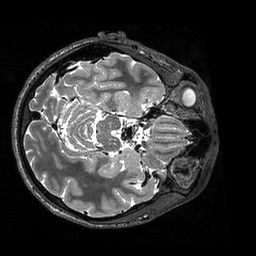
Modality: T2w
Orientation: axial
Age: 32
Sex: male
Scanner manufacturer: siemens
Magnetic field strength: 3 T
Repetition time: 3.2 s
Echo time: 0.564 s